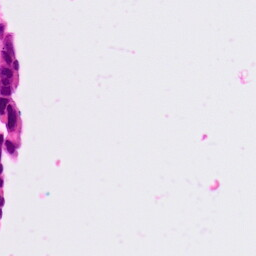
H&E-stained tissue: Lung